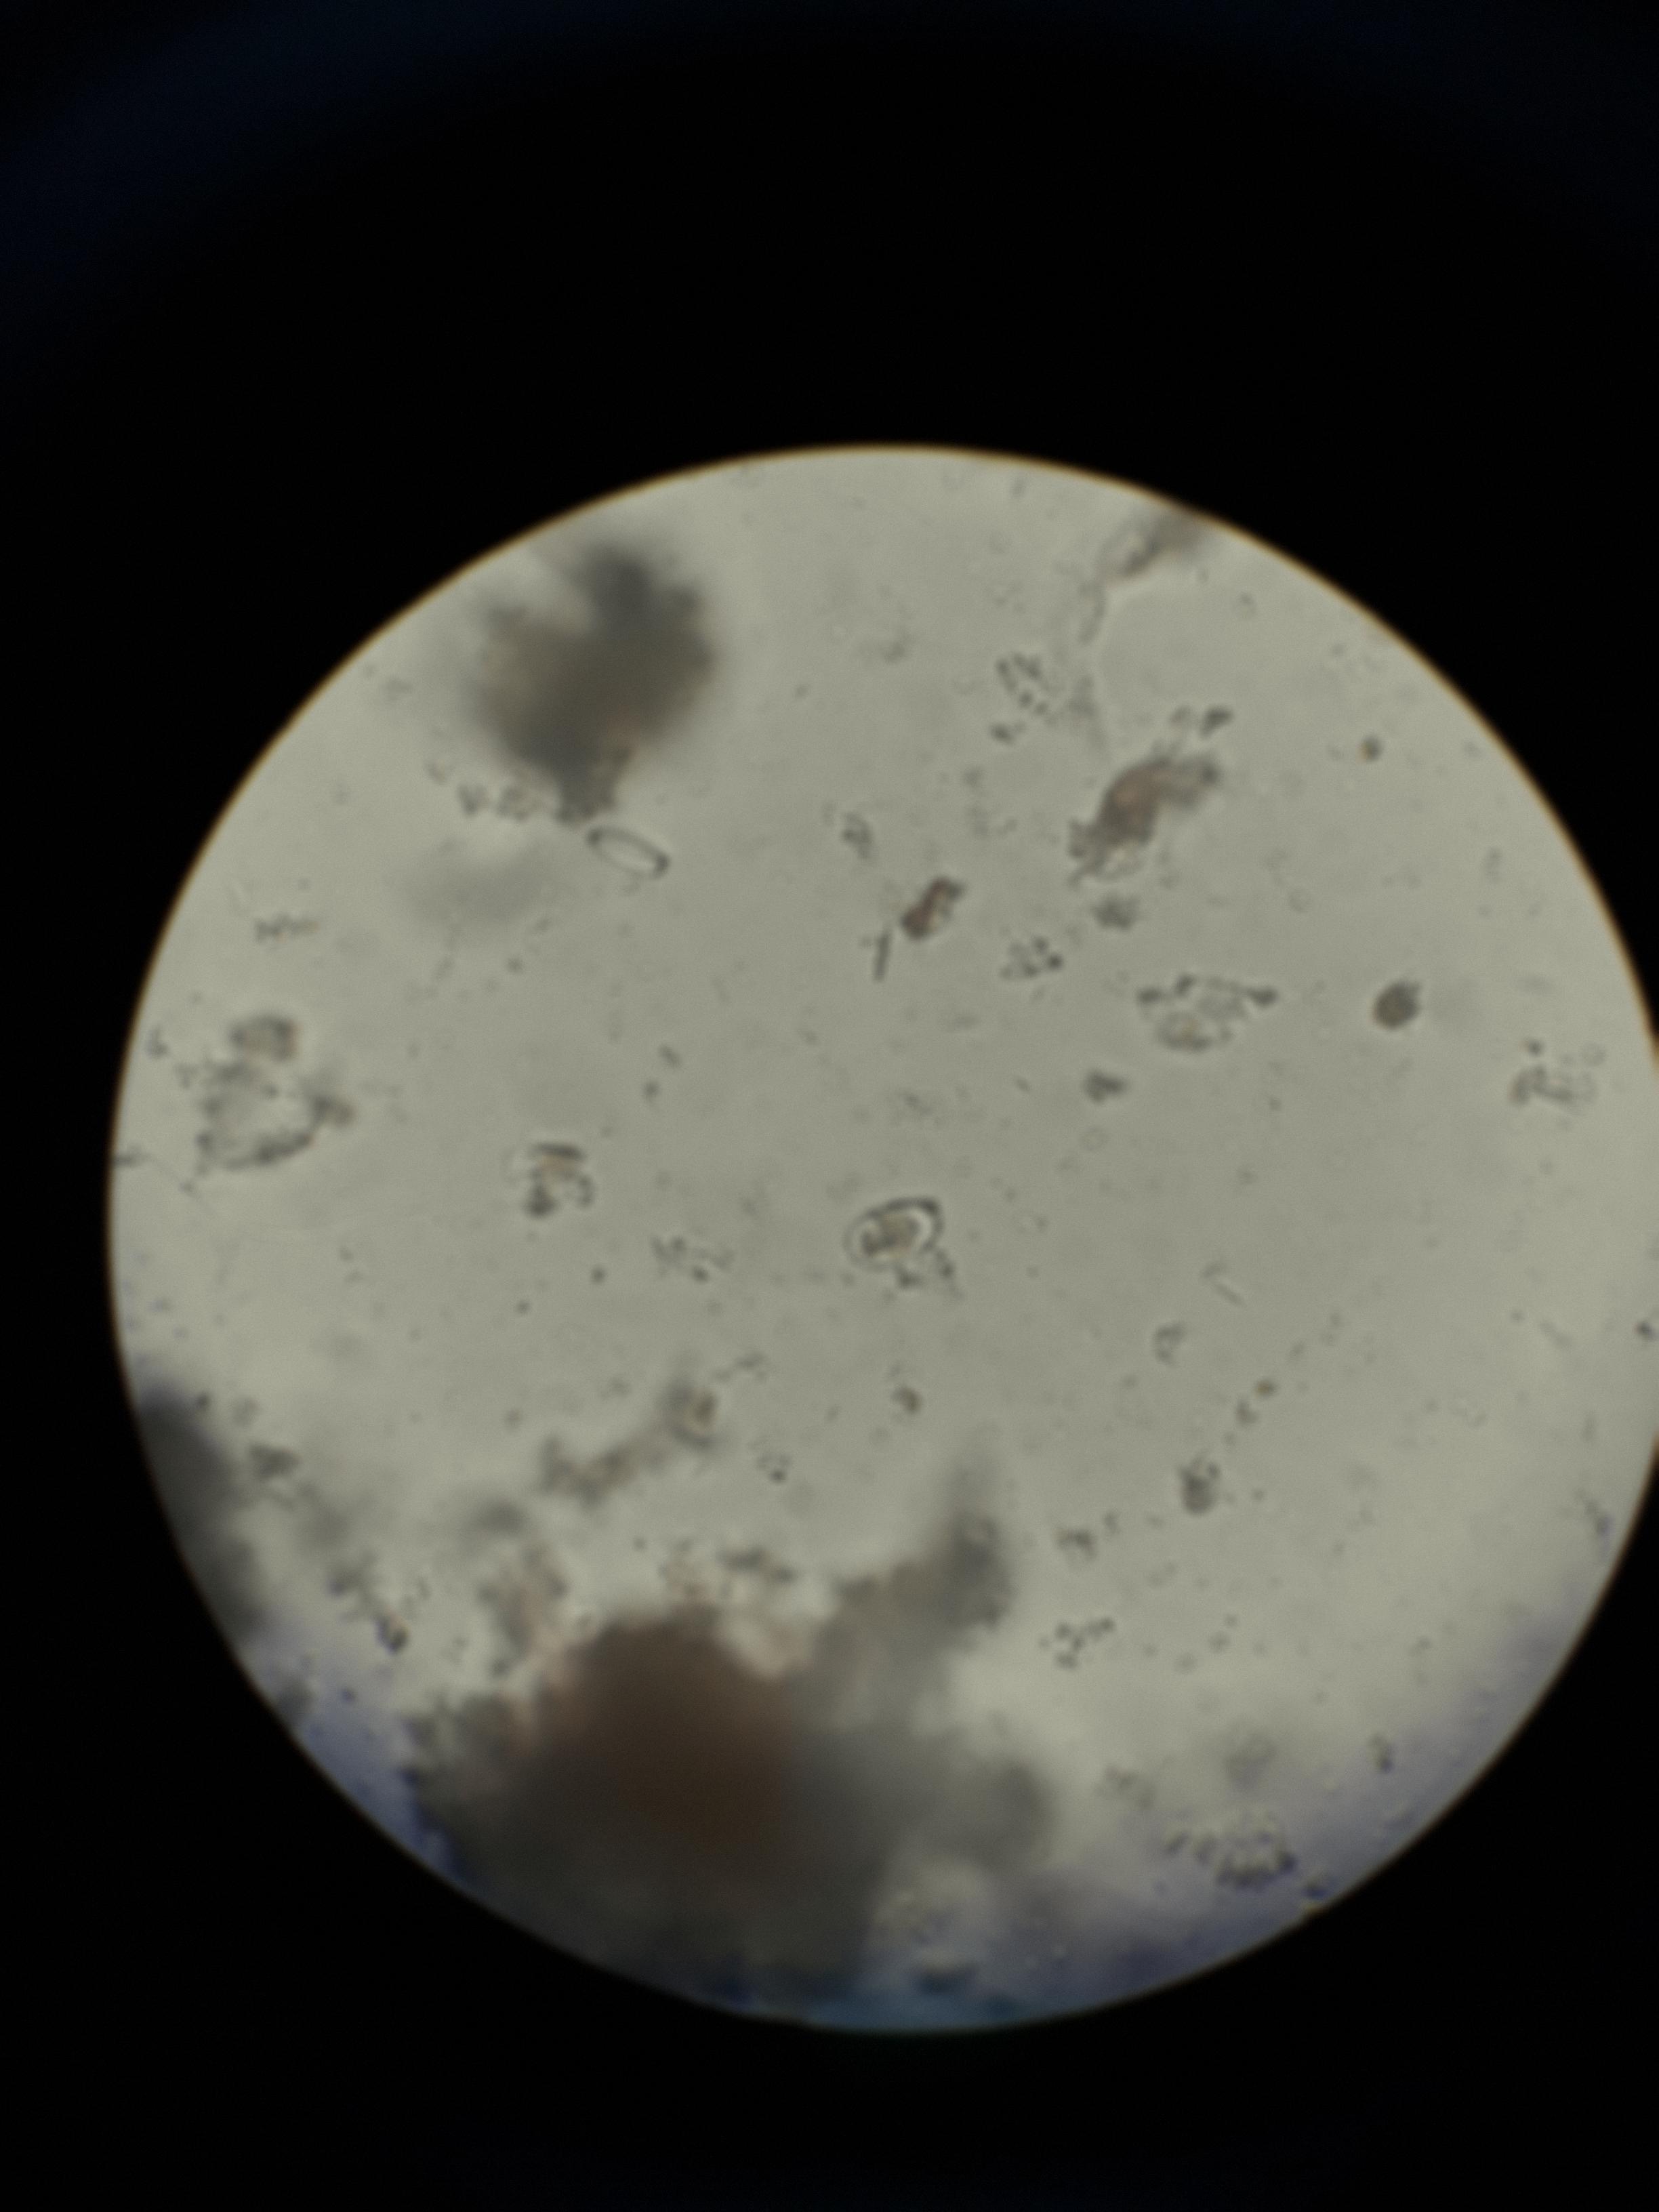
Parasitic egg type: Capillaria philippinensis